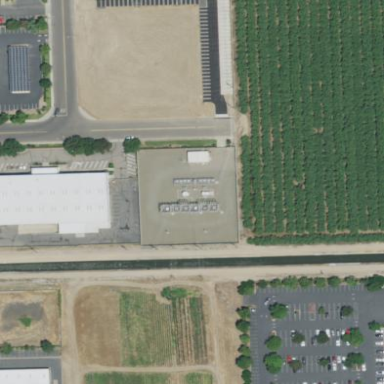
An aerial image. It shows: Power substation.